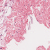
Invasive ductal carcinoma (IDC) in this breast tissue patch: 0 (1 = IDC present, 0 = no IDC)